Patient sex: M
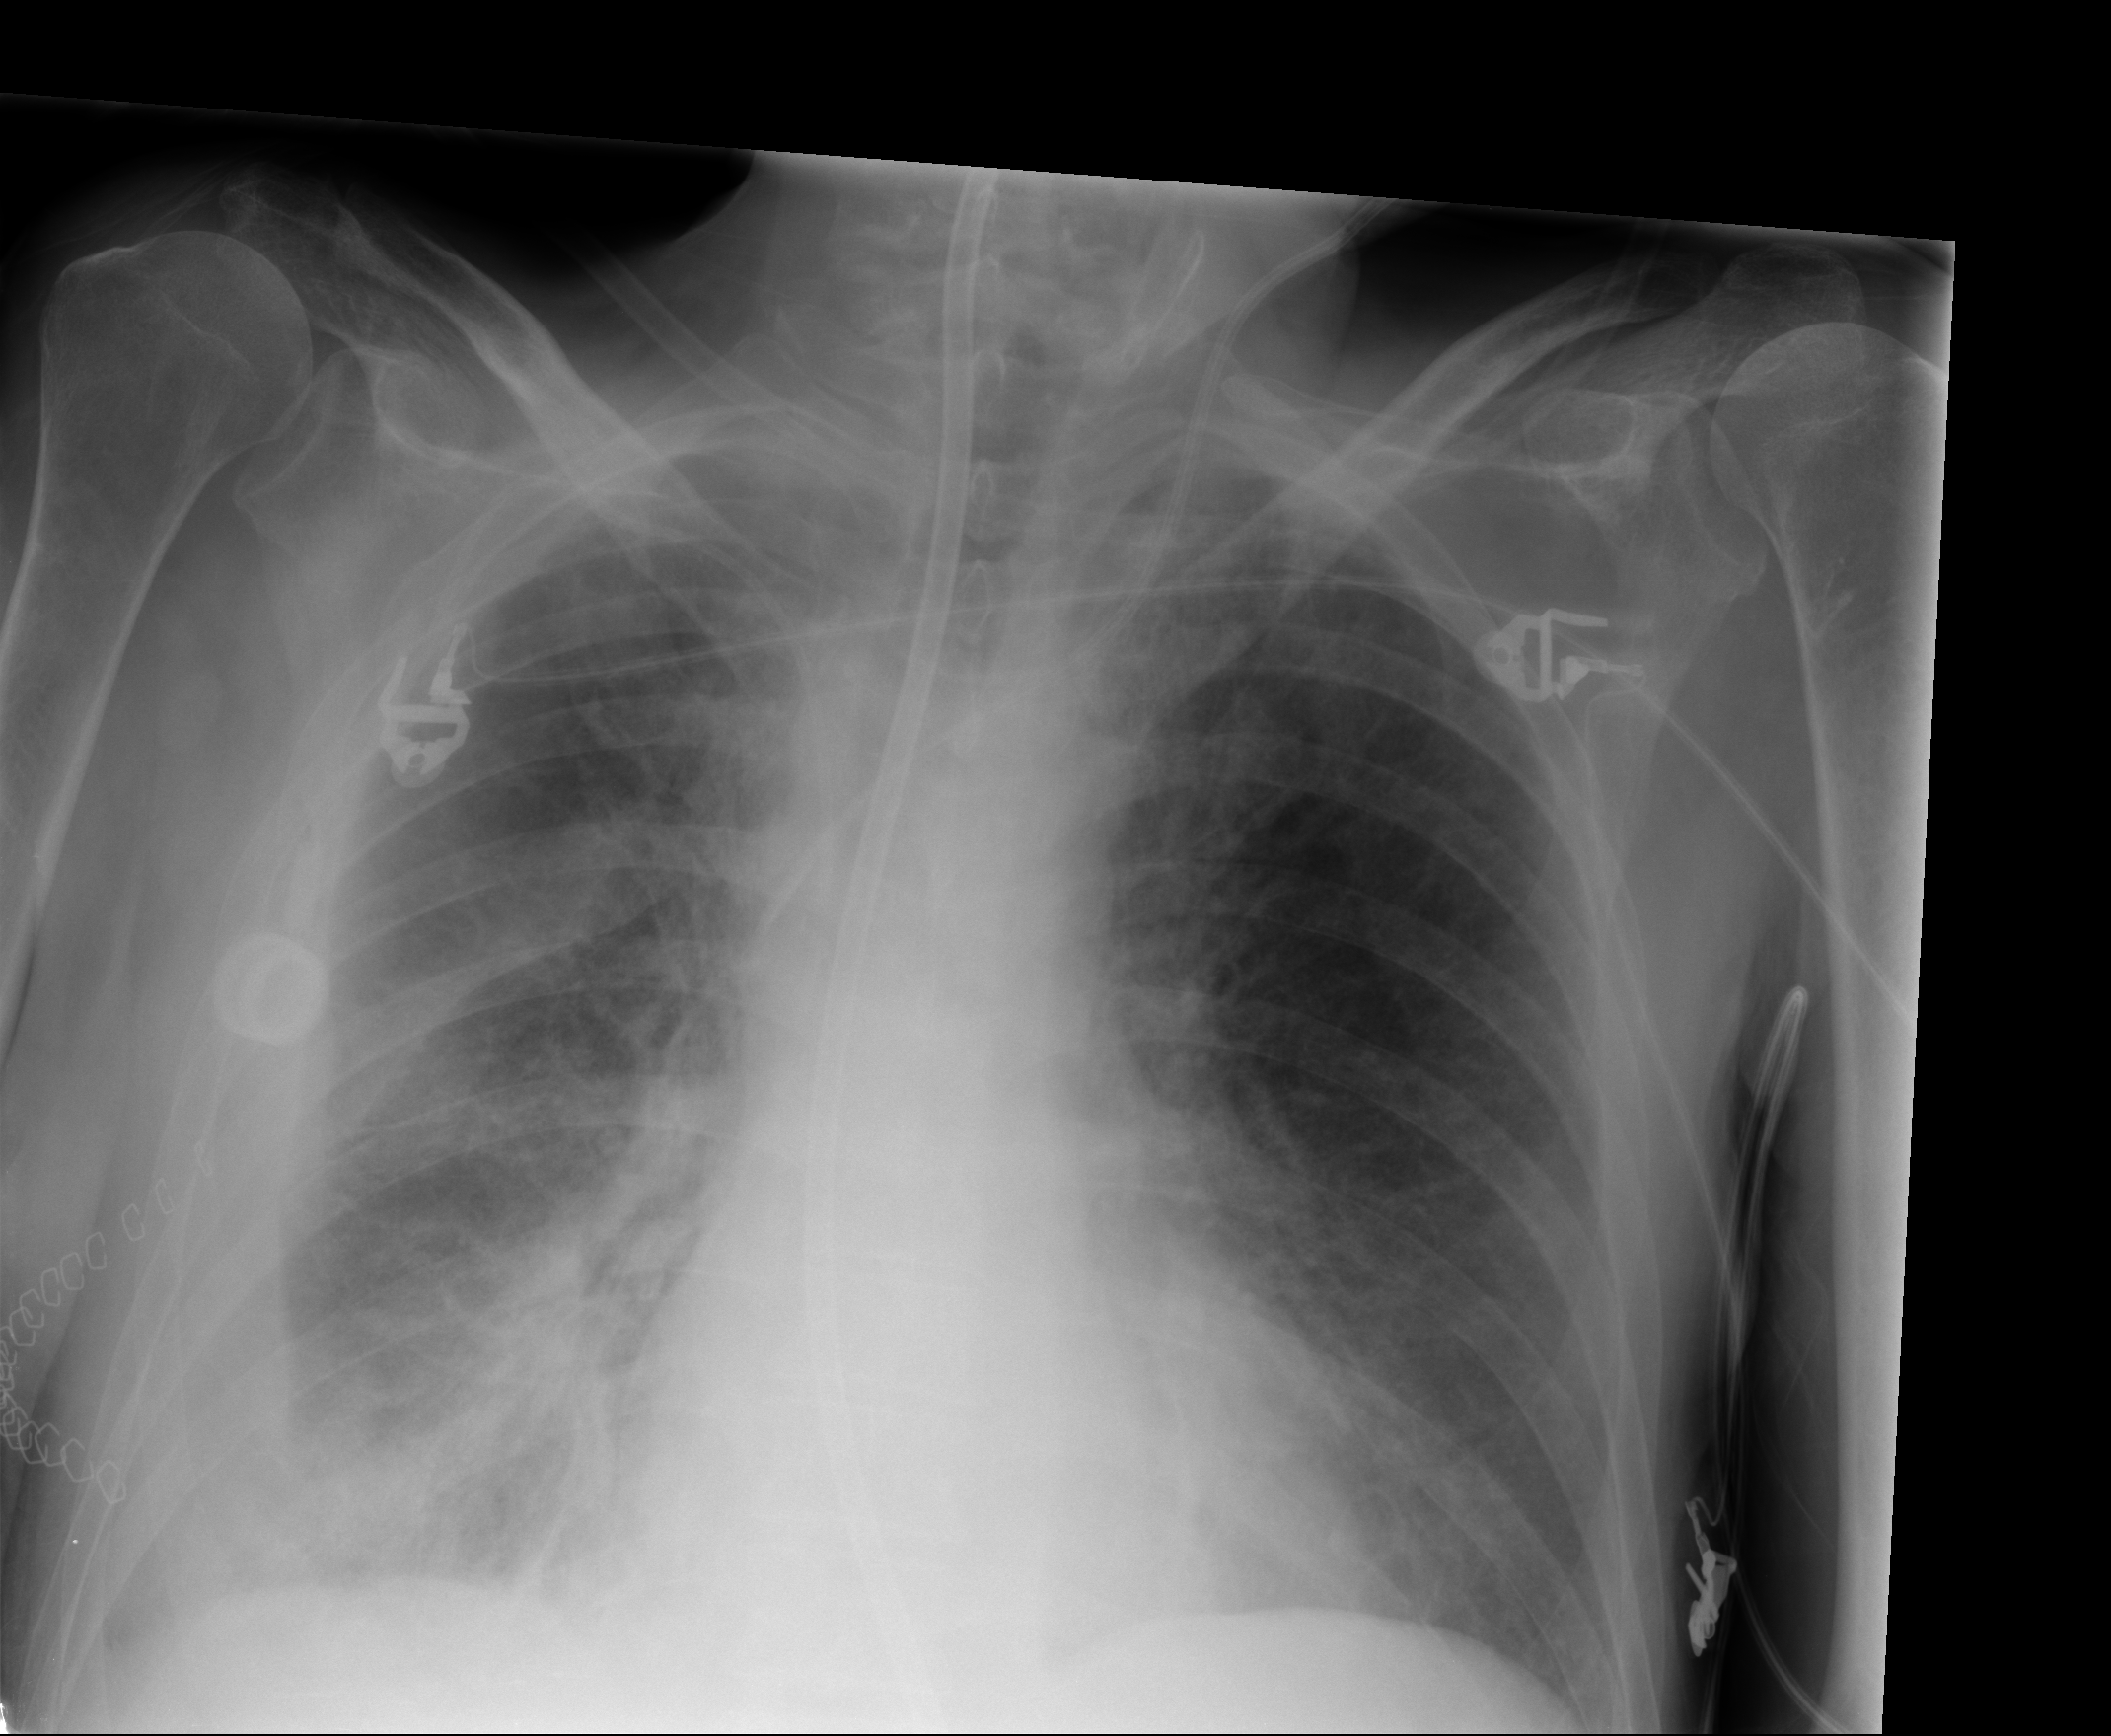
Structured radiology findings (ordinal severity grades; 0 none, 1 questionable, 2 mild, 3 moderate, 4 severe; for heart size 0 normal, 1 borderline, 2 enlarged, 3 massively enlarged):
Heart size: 0
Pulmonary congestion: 2
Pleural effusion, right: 2
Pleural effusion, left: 0
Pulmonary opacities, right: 3
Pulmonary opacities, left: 2
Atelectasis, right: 3
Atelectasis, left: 2